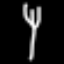
Label: fork